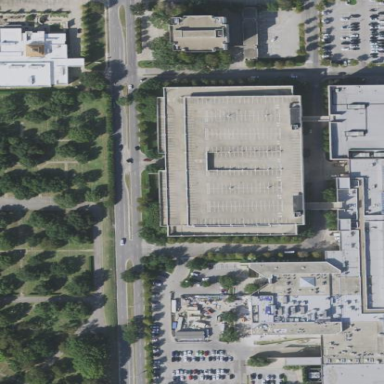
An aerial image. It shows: Multi-storey parking building.